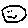
Label: smiley face